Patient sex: F
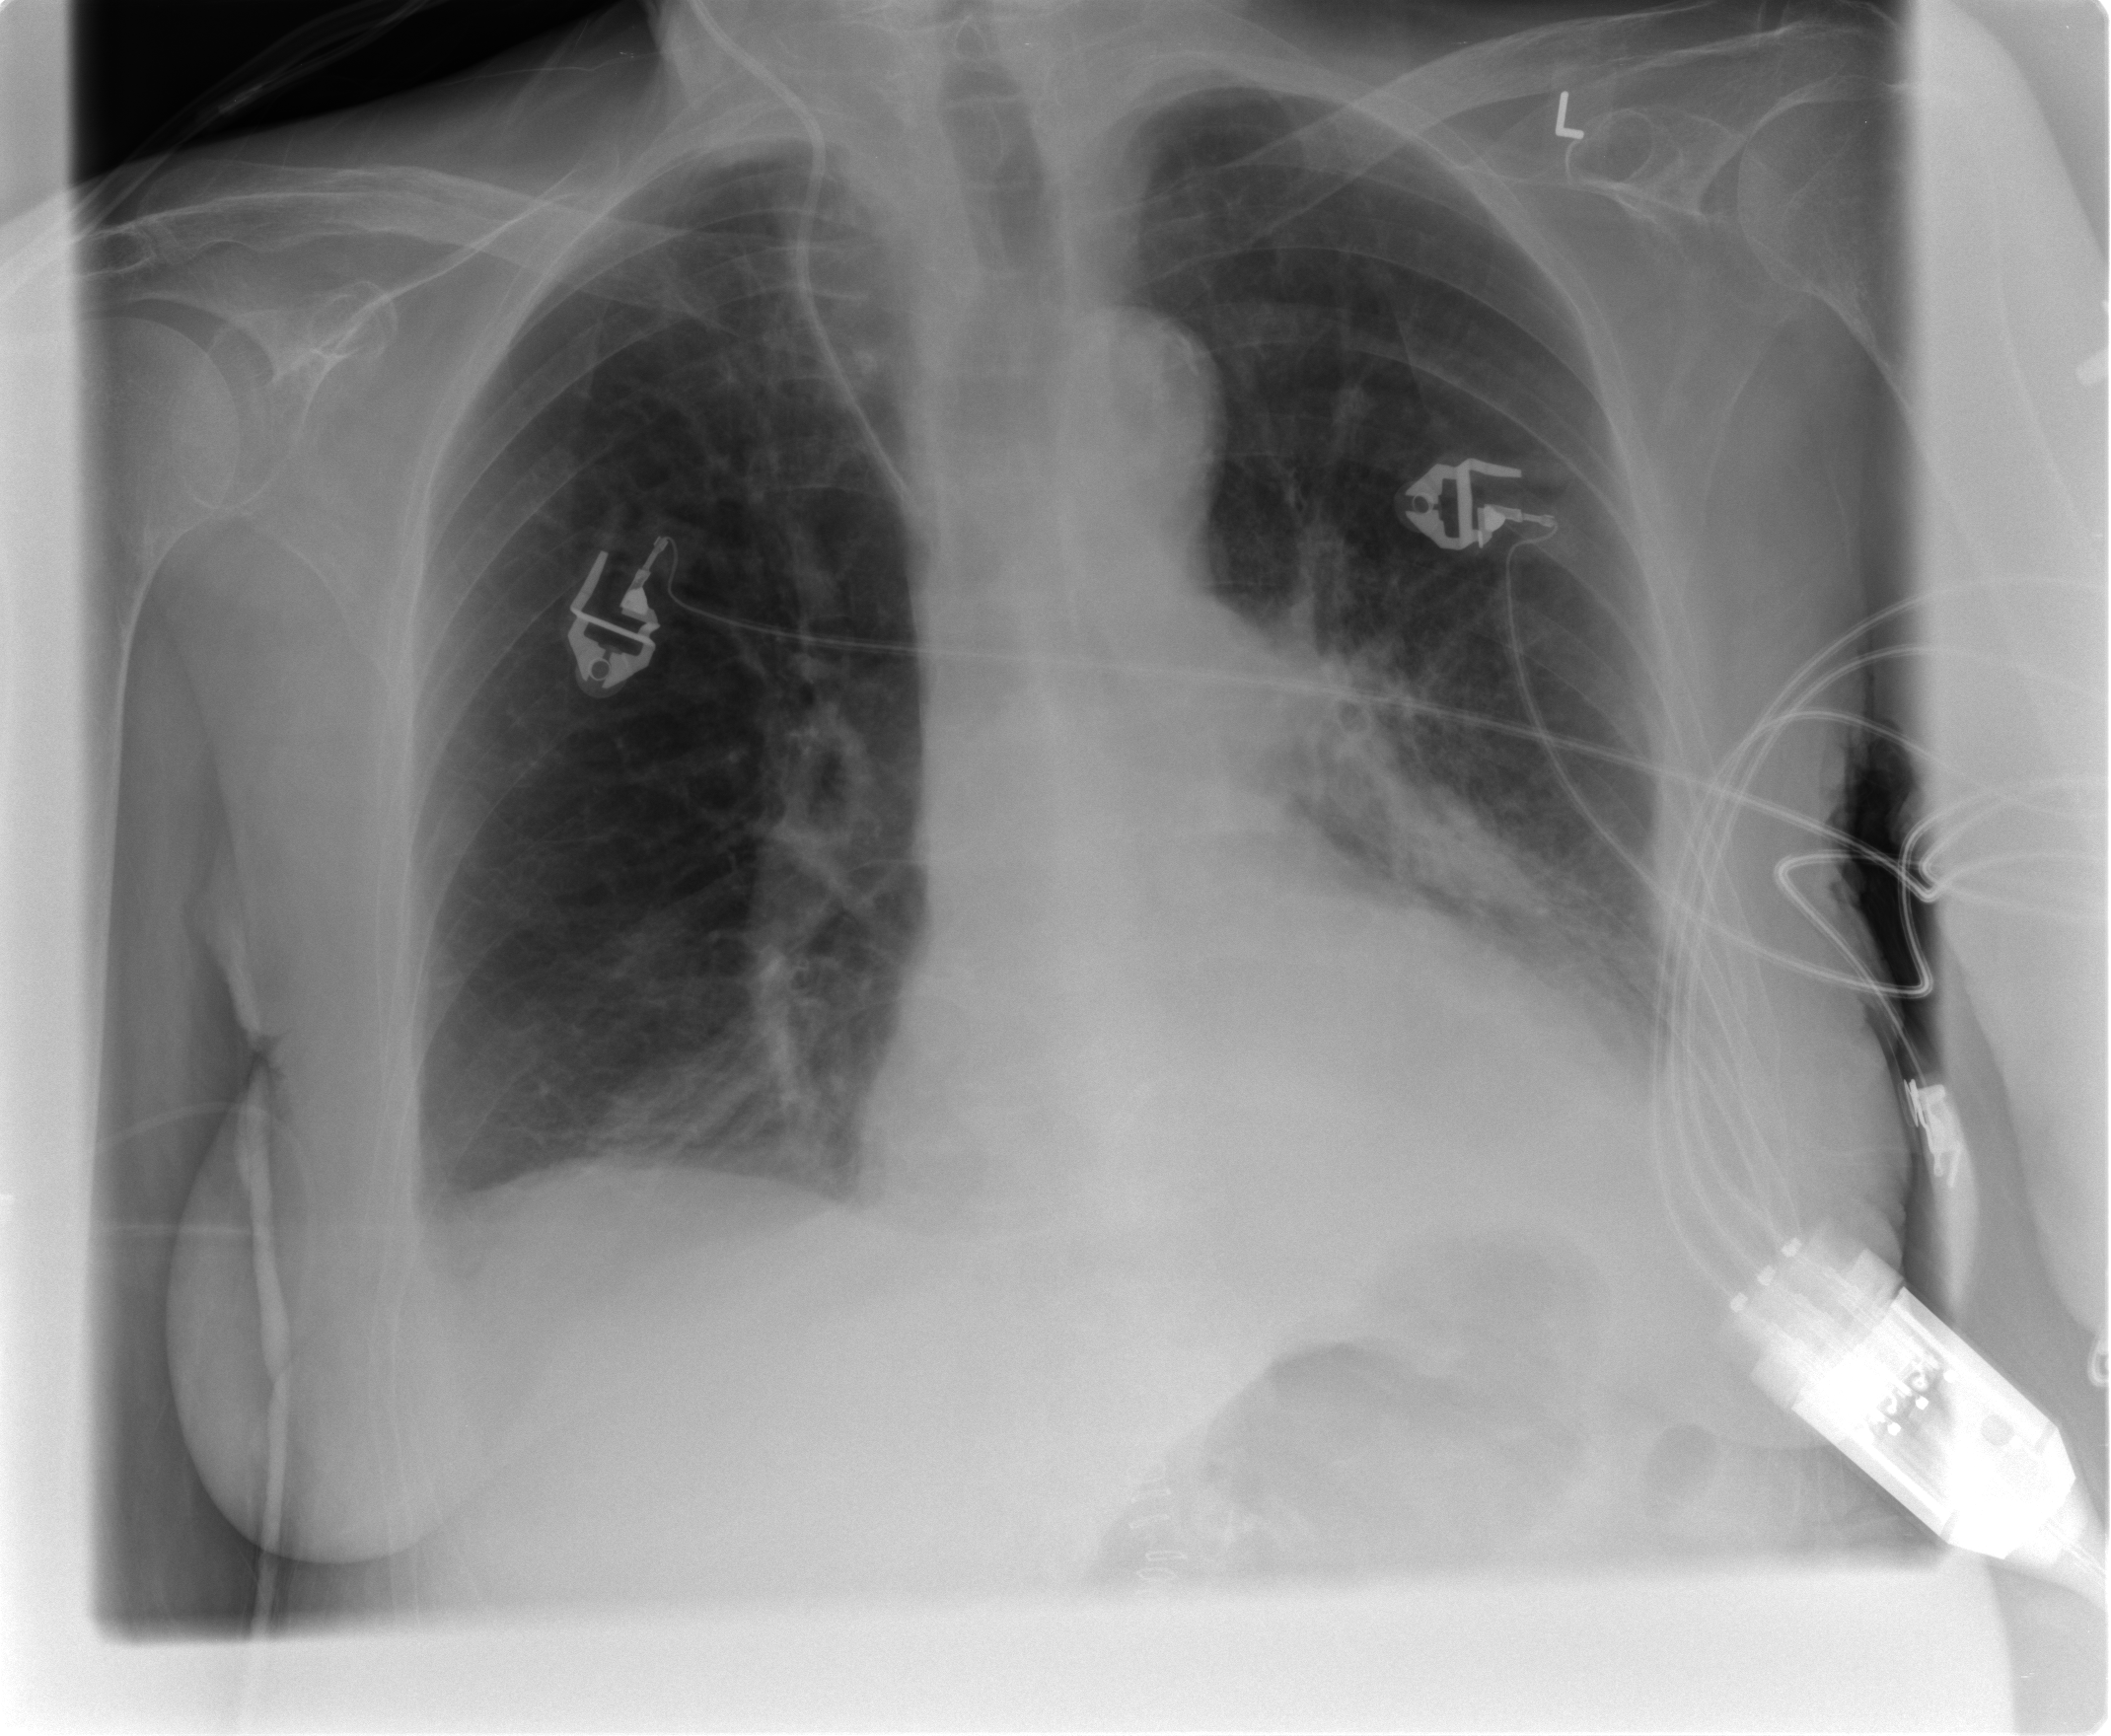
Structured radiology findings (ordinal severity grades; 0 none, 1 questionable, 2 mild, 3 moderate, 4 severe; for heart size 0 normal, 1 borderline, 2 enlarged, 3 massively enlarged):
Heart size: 0
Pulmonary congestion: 0
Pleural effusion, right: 1
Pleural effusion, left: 2
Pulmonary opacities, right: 0
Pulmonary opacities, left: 2
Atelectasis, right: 2
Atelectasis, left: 2